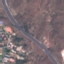
Land use / land cover: Highway